Question: I followed the tutorial <URL> to create a custom shipping method for my Magento install. The only problem I'm having is adding additional special options to the shipping method on front-end. For instance.

The "Ground" Method with UPS Freight is my custom method. Off the side or below it I'd like to add two checkboxes, one for "Lift Gate" and another for "Residential". I think I need to override a block somewhere, but I'm not really sure where to begin.
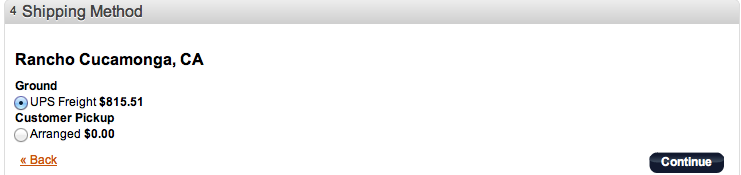
Answer: The magento shipping API does not offer to add additional options to shipping methods. It can be done, but it requires template changes and more, so it's usually not the best way to follow.
Instead it is recommended to add two shipping methods to your carrier, so you get (for example)
[ ] UPS Freight (Lift Gate)
[ ] UPS Freight (Residential)
[ ] Arranged
To do so, simply adjust the method title in the first 'shipping/rate_result_method' add a second instance with the second option to your returned result object.